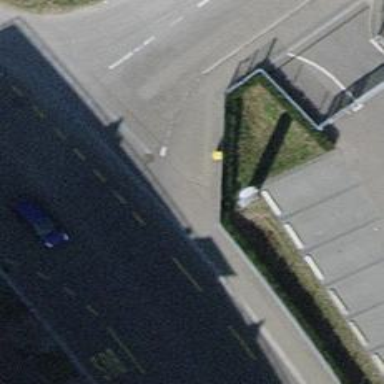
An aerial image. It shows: Post box is visible.